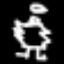
Label: angel